Question: Get value in string "r" from variable "sel" containing data from table "tbl_final_aut"
I am using linq to sql and from that i am selecting data from datatable like...
'''
var sel = db.selectdoc(Convert.ToInt32(Session["id"])).ToList();//store procedure
if (sel.Count != 0)
{
foreach (var it in sel)
{
//how to get value of "type column" row wise in string r
string r="";//what to write over here to get value of type
}
}
'''
Stored procedure code:
'''
ALTER PROCEDURE dbo.selectdoc
@art_aut_id int
AS
SELECT *
FROM tbl_final_aut
WHERE art_aut_id = @art_aut_id
RETURN
'''
'tbl_final_aut' seems as

Now in foreach loop I want data of 'type' column in 'string r' row wise
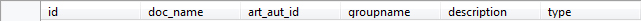
Answer: LINQ-to-SQL will generate a type based on what it thinks the row returns, so you should be able to use (since you want it as a 'string'):
'''
foreach (var it in sel)
{
string r = it.type.ToString();
//...
}
'''
If '.type' doesn't resolve, then your schema is out of date - you will need to use the update tools on the '.dbml' in the IDE.